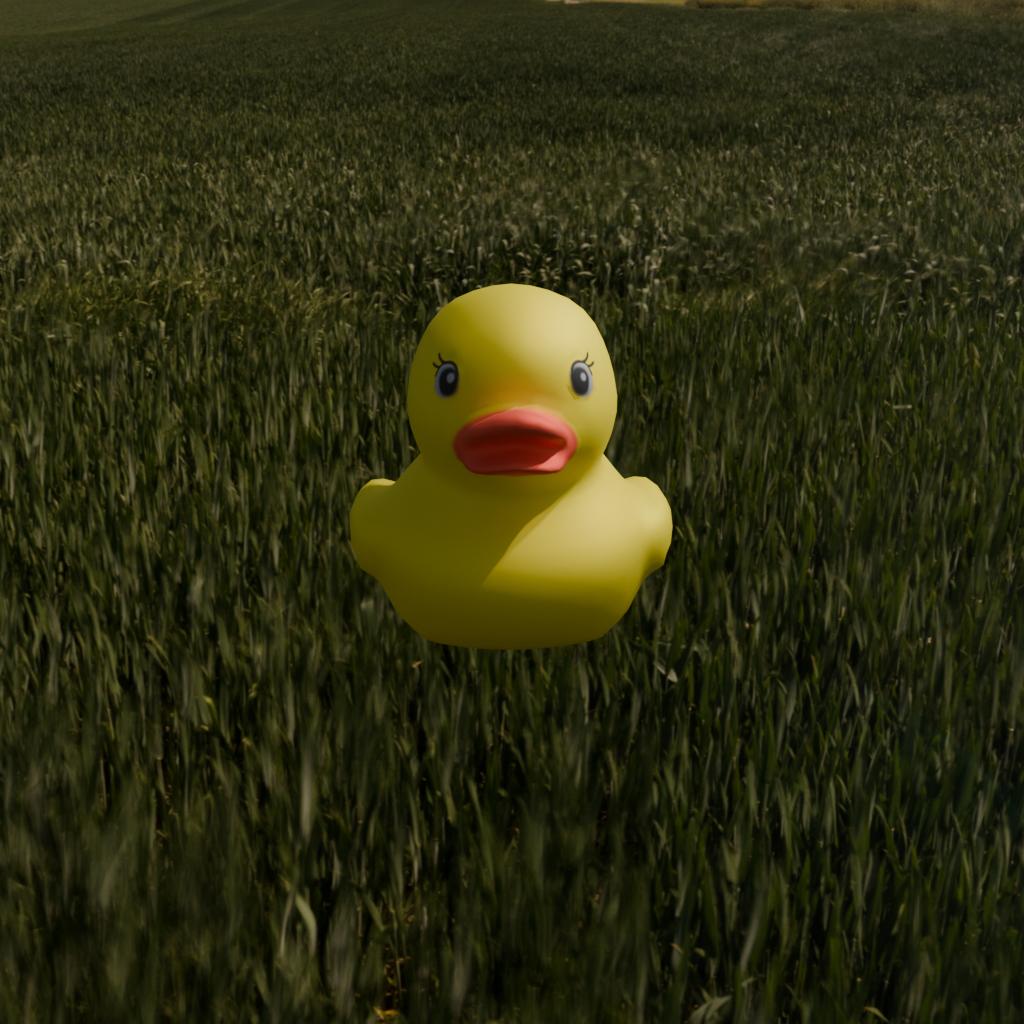
an image of a yellow rubber duck seen from <front> in a lush green field under a sunny sky with clouds.